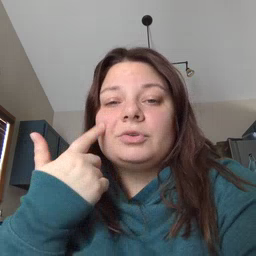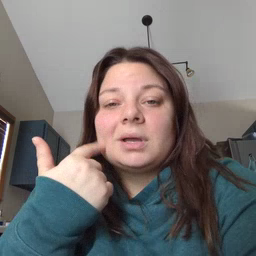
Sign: cry